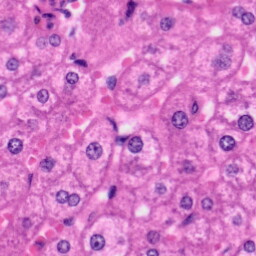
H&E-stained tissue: Liver